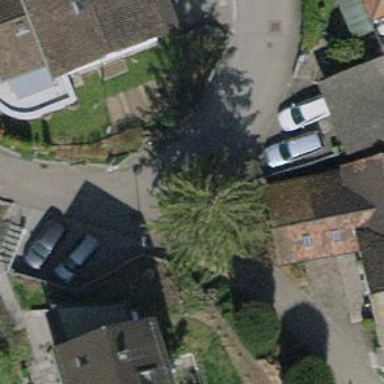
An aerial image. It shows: Asphalt road in residential area.